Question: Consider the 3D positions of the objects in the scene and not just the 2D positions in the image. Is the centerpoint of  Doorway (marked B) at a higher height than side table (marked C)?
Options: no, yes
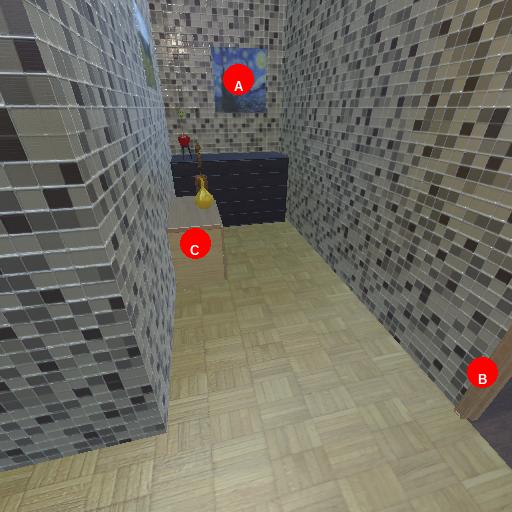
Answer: no